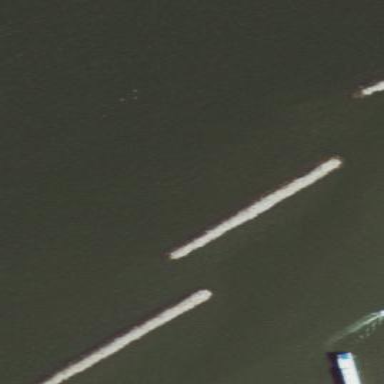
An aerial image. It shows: Breakwater structure.